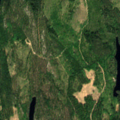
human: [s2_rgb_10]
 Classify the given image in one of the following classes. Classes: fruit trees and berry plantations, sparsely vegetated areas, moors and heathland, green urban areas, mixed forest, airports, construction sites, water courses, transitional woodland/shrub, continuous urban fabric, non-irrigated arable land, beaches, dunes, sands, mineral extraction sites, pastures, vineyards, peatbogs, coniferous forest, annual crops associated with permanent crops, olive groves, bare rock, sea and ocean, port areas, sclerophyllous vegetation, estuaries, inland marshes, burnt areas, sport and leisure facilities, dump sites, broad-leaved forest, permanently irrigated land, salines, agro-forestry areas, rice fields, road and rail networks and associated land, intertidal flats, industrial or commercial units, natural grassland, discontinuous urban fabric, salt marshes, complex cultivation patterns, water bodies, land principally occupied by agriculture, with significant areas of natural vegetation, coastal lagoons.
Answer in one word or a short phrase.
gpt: coniferous forest, mixed forest